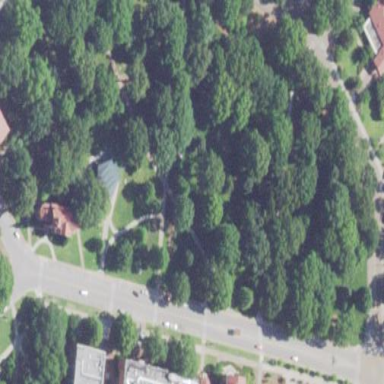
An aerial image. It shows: Lovely park for leisure and relaxation.